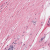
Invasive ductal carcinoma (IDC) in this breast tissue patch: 0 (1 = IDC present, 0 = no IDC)